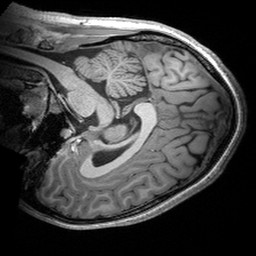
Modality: T1w
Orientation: sagittal
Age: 21
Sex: female
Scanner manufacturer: siemens
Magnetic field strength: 3 T
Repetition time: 2.53 s
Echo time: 0.00299 s